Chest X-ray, AP view. Patient: 61 years old, sex M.
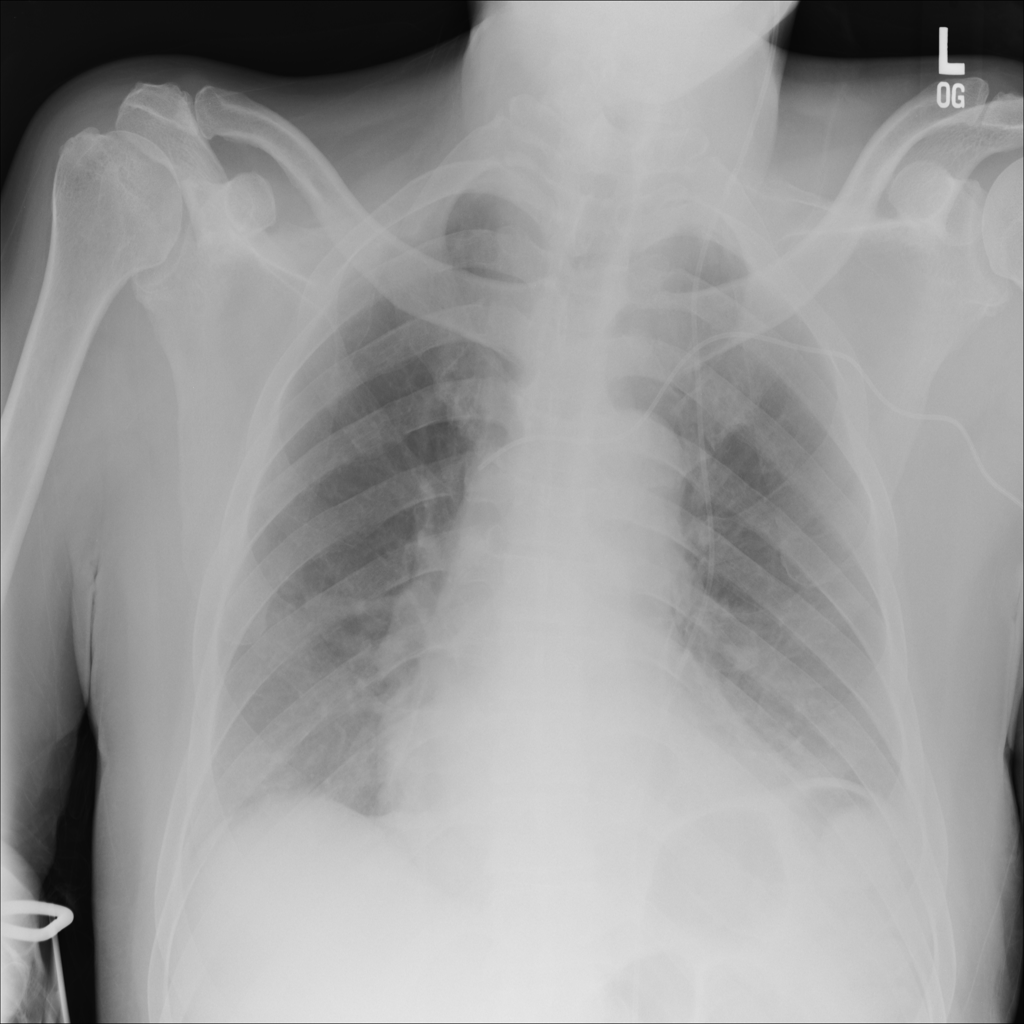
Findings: Infiltration